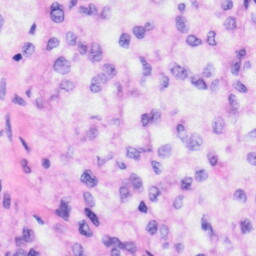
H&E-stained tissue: Liver